Question: I'm a beginner in web design
and I was trying this API
<URL>
and it mention that auto-tagging need to use get request
and it give this:
 -> it's a screen shot picture
but I have no idea how to send request
(after I saw the below answer given by Barmar)
I have tried to type this code:
'''
$(document).ready(function(){
jQuery.ajax({
url: 'http://api.imagga.com/v1/tagging',
type: "GET",
data: { url: 'http://upload.wikimedia.org/wikipedia/commons/9/95/Mountain-bike-racing.jpg'} ,
beforeSend: function(xhr) {
xhr.setRequestHeader ("Authorization", " Basic my key");
},
success: function(response) {
alert(response);
}
}); });
'''
but it comes to show that
- <URL>
thanks for your help
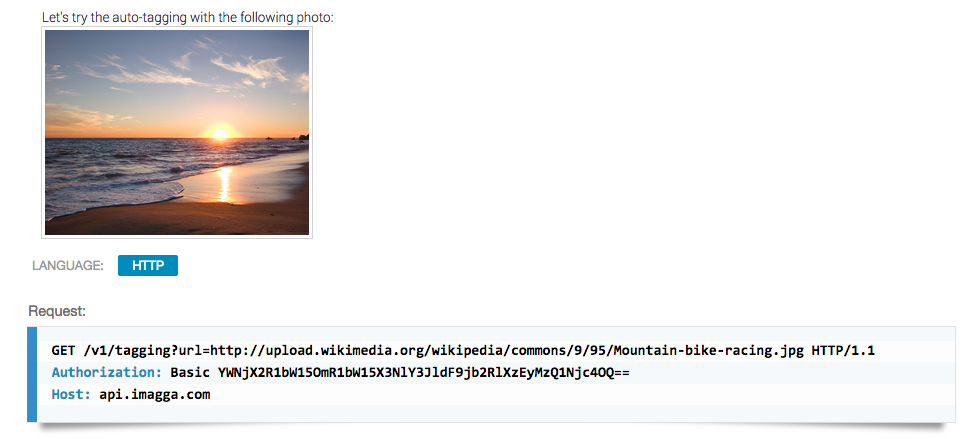
Answer: It should be something like this:
'''
$(document).ready(function(){
$.ajax({
url: 'http://api.imagga.com/v1/tagging',
type: "GET",
data: { url: 'http://upload.wikimedia.org/wikipedia/commons/9/95/Mountain-bike-racing.jpg',
beforeSend: function(xhr) {
xhr.setRequestHeader ("Authorization", "Basic YourAPIKey");
},
success: function(response) {
alert(response);
}
});
});
'''
You use the 'data:' parameter to set URL parameters in 'GET' requests. To implement authentication, you have to add an 'Authorization' header, this is done using the Javascript 'setRequestHeader' method on the XHR object.